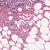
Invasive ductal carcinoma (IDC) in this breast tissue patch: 0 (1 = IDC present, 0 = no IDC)